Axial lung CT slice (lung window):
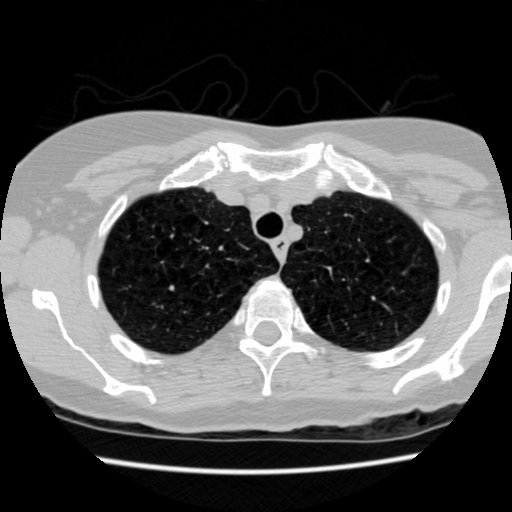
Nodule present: no